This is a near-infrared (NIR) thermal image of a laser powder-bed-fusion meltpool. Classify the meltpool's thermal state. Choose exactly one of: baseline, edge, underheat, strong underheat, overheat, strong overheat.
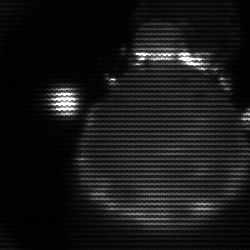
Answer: edge